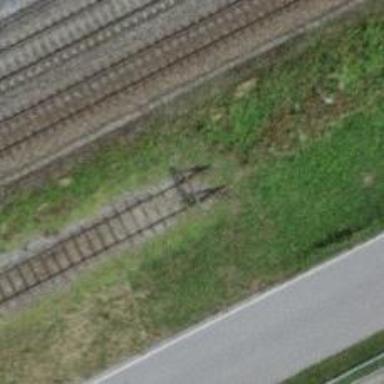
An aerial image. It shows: Railway buffer stop.